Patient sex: M
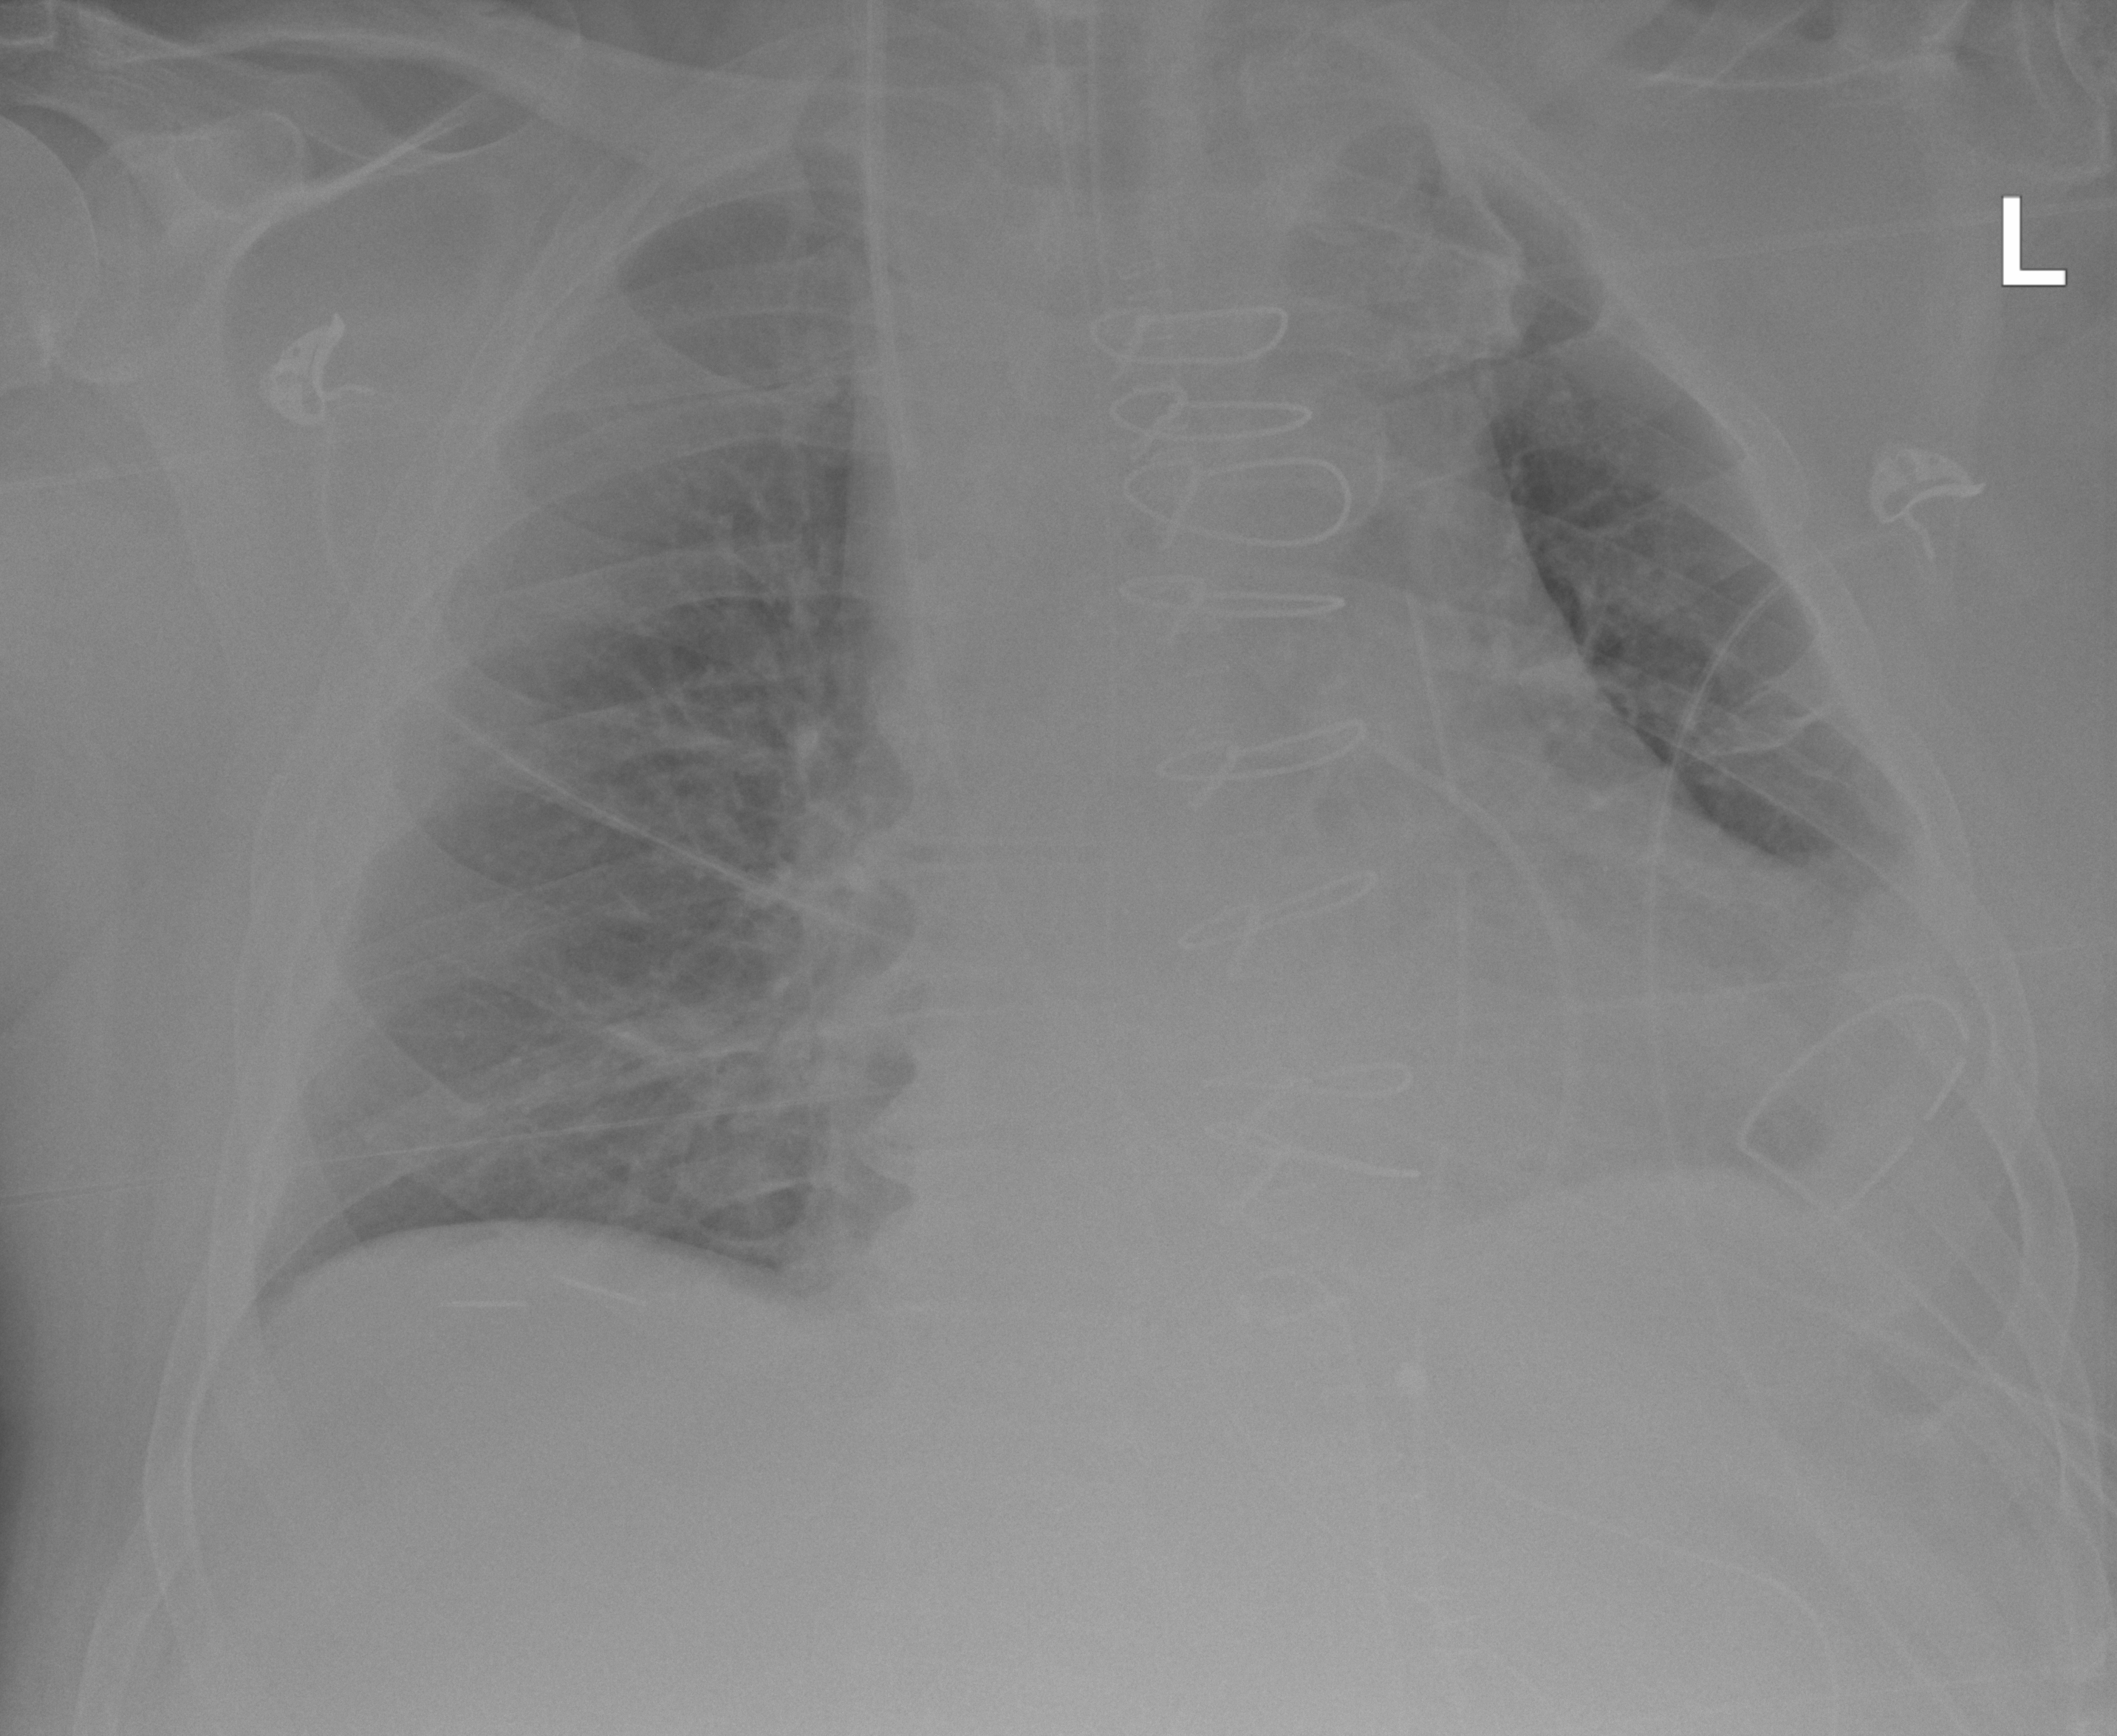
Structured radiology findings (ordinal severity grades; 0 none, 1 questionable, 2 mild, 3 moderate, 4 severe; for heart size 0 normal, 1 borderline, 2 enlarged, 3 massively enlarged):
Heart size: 2
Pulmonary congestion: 0
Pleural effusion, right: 0
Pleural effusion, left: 2
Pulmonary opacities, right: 0
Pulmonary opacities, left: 0
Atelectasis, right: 0
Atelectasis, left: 2